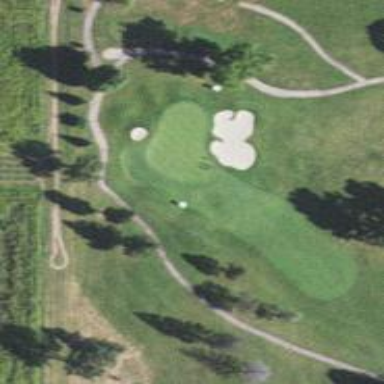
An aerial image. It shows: View of golf hole.